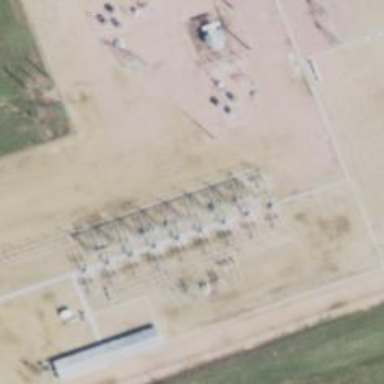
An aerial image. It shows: Switch for power supply.